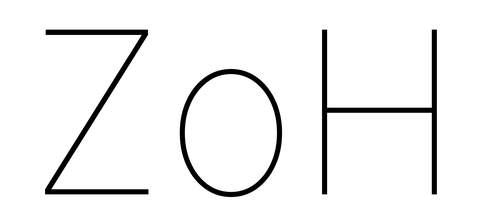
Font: Inter_Thin